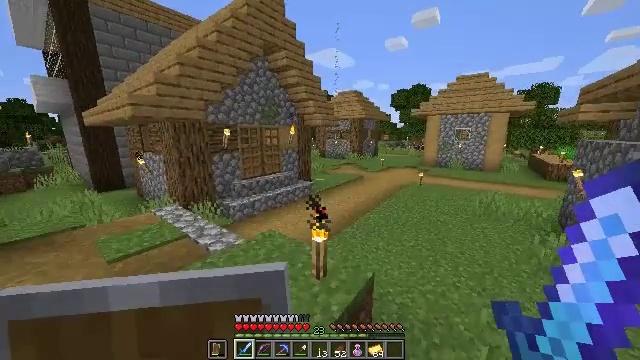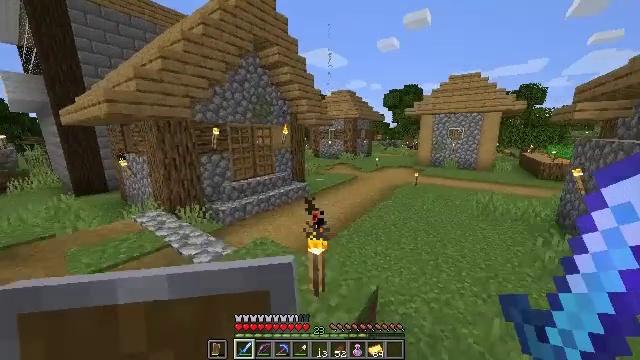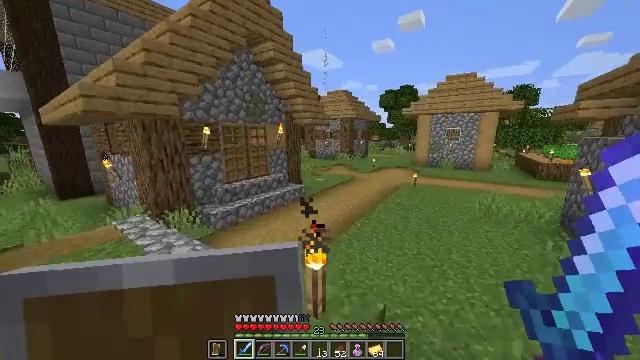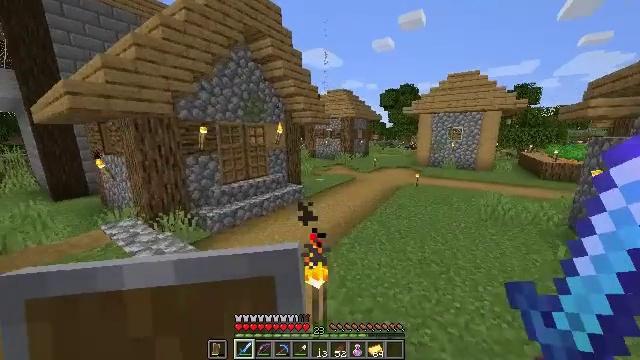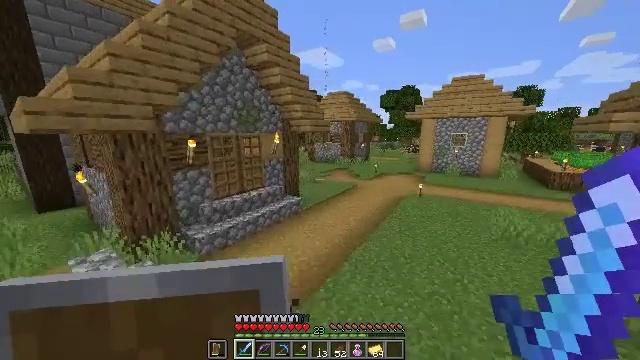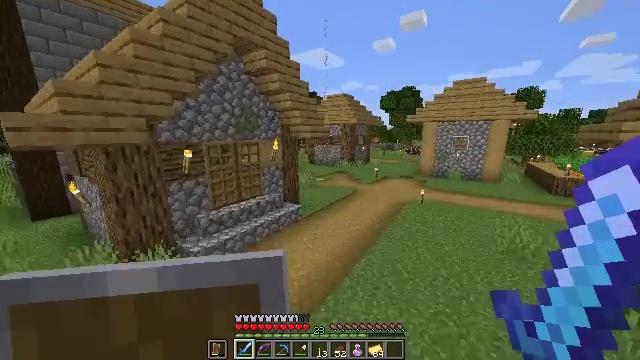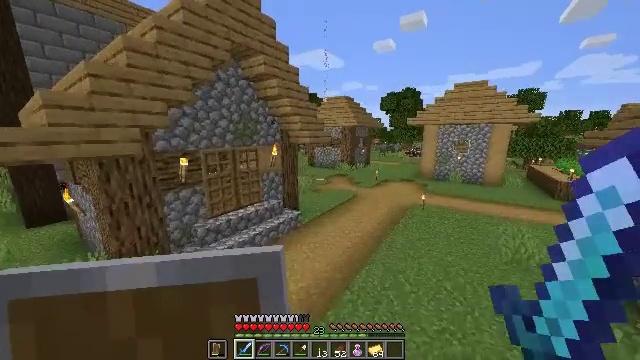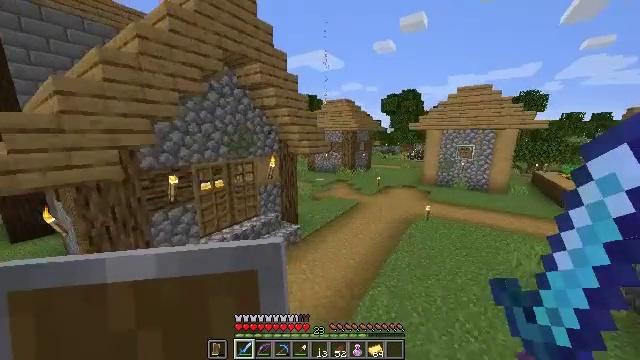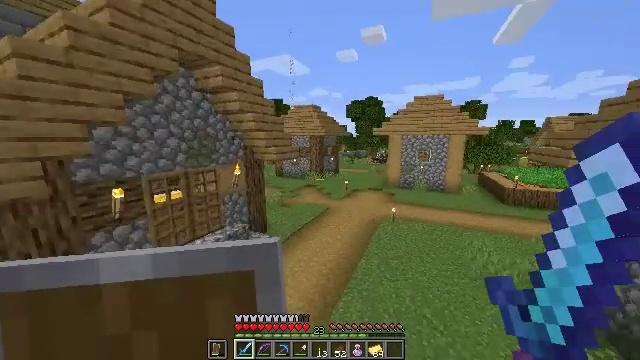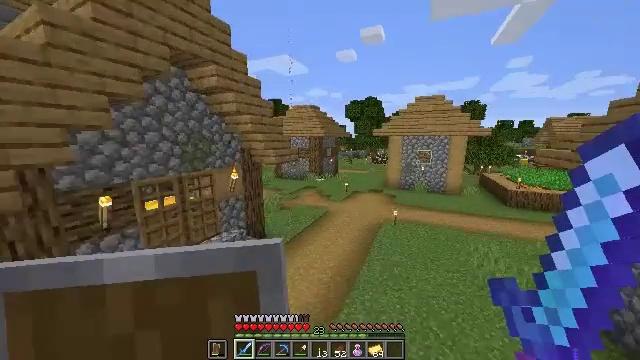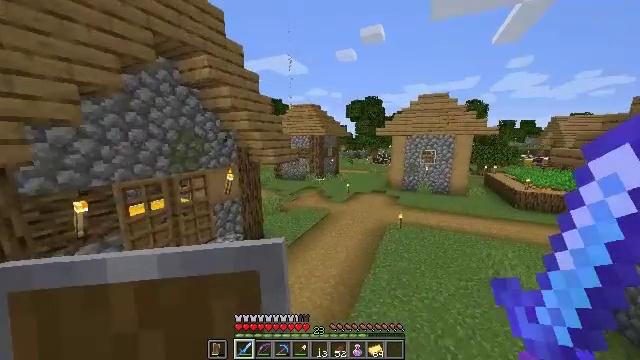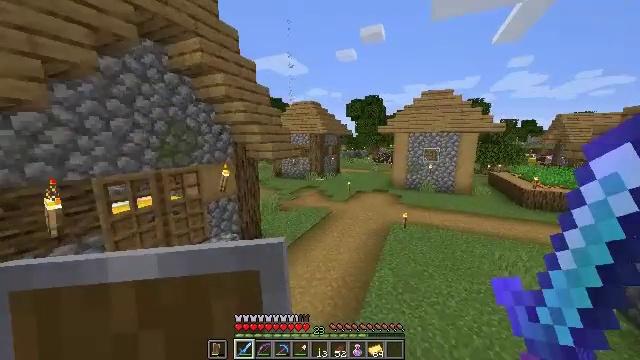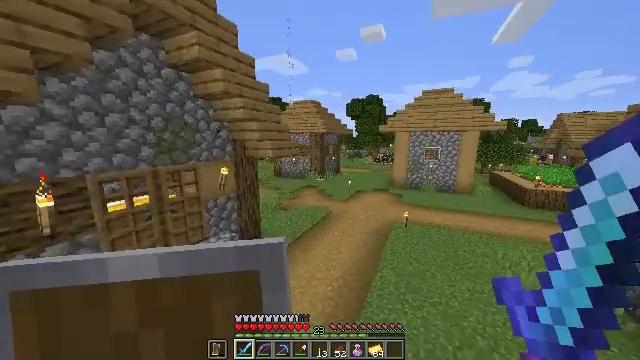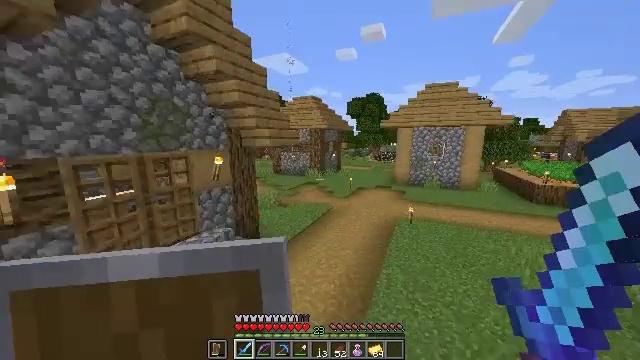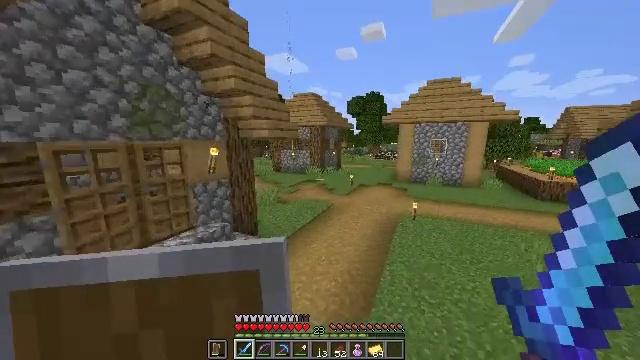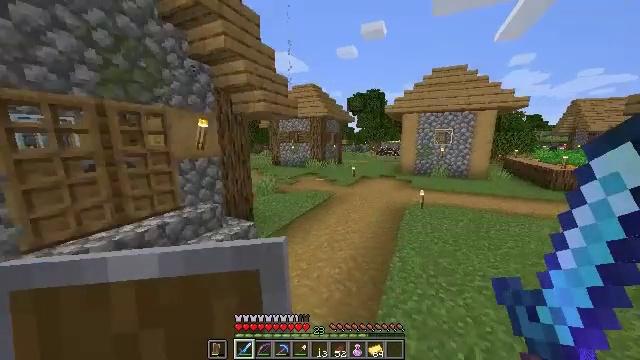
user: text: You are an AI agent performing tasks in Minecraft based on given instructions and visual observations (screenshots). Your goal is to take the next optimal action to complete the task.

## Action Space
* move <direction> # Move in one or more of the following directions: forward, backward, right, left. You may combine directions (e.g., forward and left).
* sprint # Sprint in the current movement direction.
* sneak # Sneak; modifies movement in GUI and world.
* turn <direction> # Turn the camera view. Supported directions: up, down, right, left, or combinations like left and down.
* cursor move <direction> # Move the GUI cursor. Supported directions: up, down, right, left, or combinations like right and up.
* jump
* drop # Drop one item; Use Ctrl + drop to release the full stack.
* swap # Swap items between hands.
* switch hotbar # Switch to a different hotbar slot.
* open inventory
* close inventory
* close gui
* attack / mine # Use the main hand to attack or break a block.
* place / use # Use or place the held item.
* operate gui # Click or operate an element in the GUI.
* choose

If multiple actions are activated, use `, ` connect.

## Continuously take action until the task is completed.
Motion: motion action
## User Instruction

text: Craft golden boots with gold ingots in the crafting table.
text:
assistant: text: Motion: move forward, turn right
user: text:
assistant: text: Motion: move forward, turn right
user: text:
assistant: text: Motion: move forward
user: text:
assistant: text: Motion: move forward, jump
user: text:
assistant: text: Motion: move forward, jump
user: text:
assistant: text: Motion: move forward
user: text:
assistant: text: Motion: move forward
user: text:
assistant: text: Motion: move forward, turn right and up
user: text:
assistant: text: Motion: move forward
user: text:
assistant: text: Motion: move forward
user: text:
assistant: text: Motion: move forward
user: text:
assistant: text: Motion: move forward
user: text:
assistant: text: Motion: move forward
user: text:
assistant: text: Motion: move forward
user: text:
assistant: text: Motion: move forward
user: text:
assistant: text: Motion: move forward
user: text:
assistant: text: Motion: move forward
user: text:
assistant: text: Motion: move forward, sprint
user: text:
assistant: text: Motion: move forward, sprint
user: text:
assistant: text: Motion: move forward, sprint, turn left
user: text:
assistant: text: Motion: move forward, sprint
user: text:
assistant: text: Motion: move forward, sprint
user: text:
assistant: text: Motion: move forward, sprint, turn left
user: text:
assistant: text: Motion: move forward
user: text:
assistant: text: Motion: move forward, turn left
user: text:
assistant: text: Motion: move forward, turn right
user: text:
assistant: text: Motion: move forward
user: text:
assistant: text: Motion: move forward
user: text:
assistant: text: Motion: move forward, turn left
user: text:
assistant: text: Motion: move forward, sprint, turn left